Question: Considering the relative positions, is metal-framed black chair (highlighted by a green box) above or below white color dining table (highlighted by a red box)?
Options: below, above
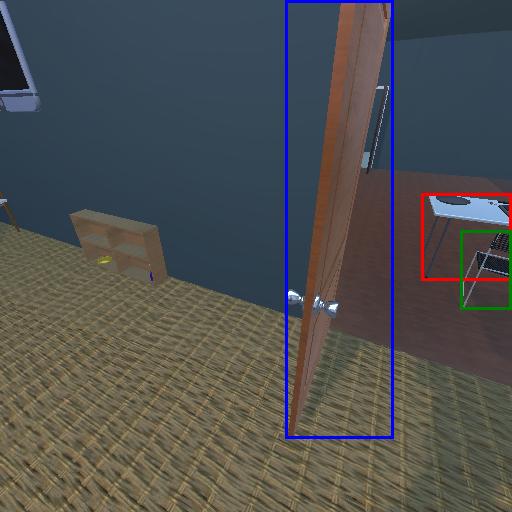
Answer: below